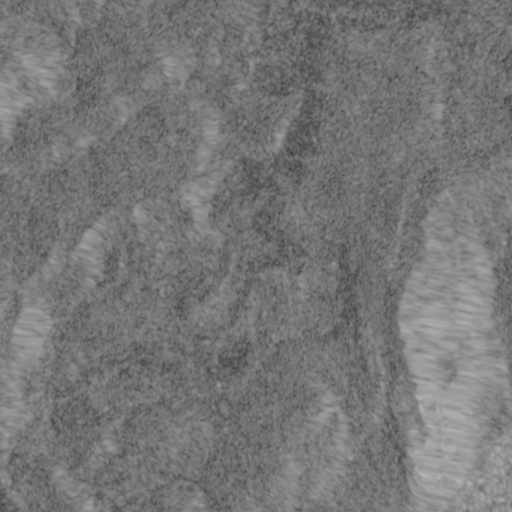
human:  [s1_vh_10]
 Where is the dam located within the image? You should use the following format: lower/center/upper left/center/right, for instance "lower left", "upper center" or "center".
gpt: The dam is located in the lower left of the image.
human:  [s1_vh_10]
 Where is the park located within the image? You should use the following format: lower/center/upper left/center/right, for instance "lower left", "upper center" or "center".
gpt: The park is located in the lower right of the image.
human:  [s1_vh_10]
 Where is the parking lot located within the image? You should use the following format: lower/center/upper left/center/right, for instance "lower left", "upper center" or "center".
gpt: The parking lot is located in the upper right of the image.
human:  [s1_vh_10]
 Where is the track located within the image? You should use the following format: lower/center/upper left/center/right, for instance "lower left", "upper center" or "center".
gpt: There is no track in the image.

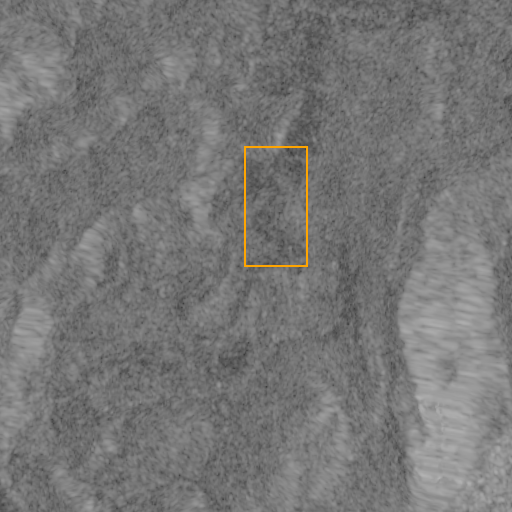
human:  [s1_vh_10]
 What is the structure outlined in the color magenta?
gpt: There is no magenta outline.
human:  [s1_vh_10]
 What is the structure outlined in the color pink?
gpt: There is no structure outlined in pink.